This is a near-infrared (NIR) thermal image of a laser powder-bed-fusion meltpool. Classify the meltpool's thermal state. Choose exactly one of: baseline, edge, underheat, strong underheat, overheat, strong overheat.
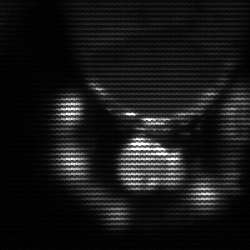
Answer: edge